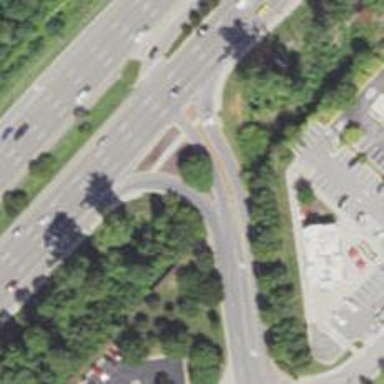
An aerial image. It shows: Trunk link highway.